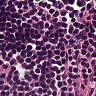
Metastatic tissue present: no